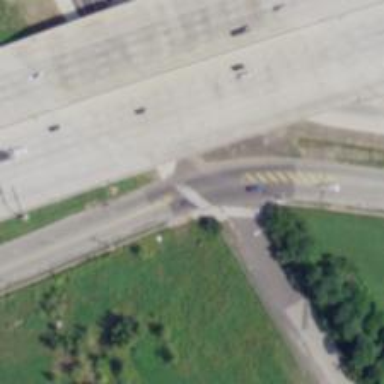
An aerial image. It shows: Unmarked road crossing.